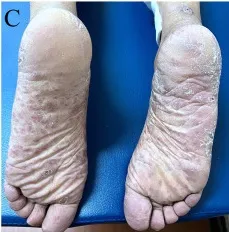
Patient clinical photos and related examination results. (A-C)
Mycobacterium leprae infection in a 39-year-old man (before treatment, China). (B, C) erythema was symmetrically distributed on the hip and pelma.
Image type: medical_photograph (skin_photograph)